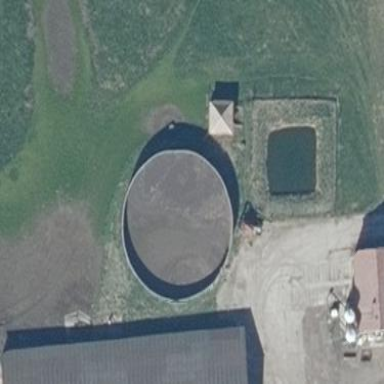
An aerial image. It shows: Storage tank that is man-made.